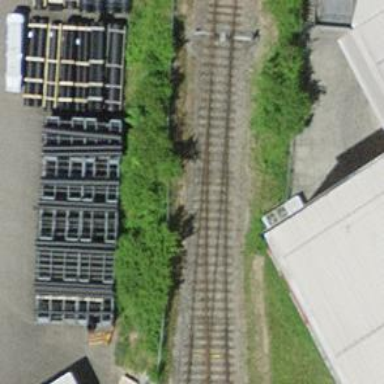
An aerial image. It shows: Single railway spur track.